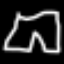
Label: pants